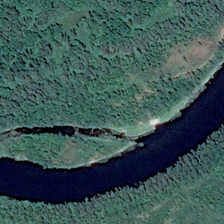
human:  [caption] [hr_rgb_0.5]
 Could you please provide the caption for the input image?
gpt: many green trees are in two sides of curved black river .

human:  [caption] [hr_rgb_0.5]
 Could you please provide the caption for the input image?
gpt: many green trees are in two sides of curved black river .

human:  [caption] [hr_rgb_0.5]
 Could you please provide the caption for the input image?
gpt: many green trees are in two sides of curved black river .

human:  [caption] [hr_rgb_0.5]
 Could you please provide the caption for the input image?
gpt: many green trees are in two sides of curved black river .

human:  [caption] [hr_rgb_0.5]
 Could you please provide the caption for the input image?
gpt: many green trees are in two sides of curved black river .